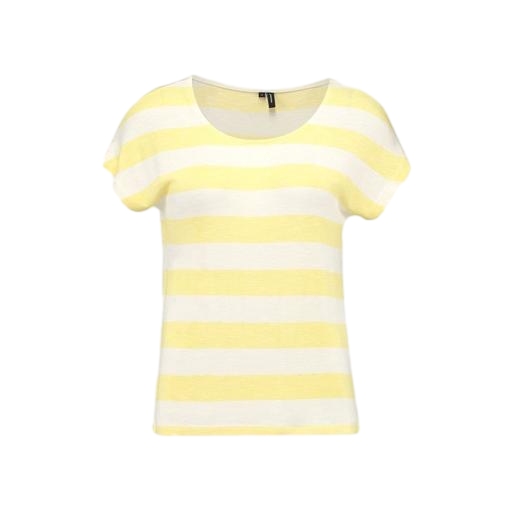
yellow and white t shirt, short-sleeve top only macy, yellow scoop tee, white background